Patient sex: F
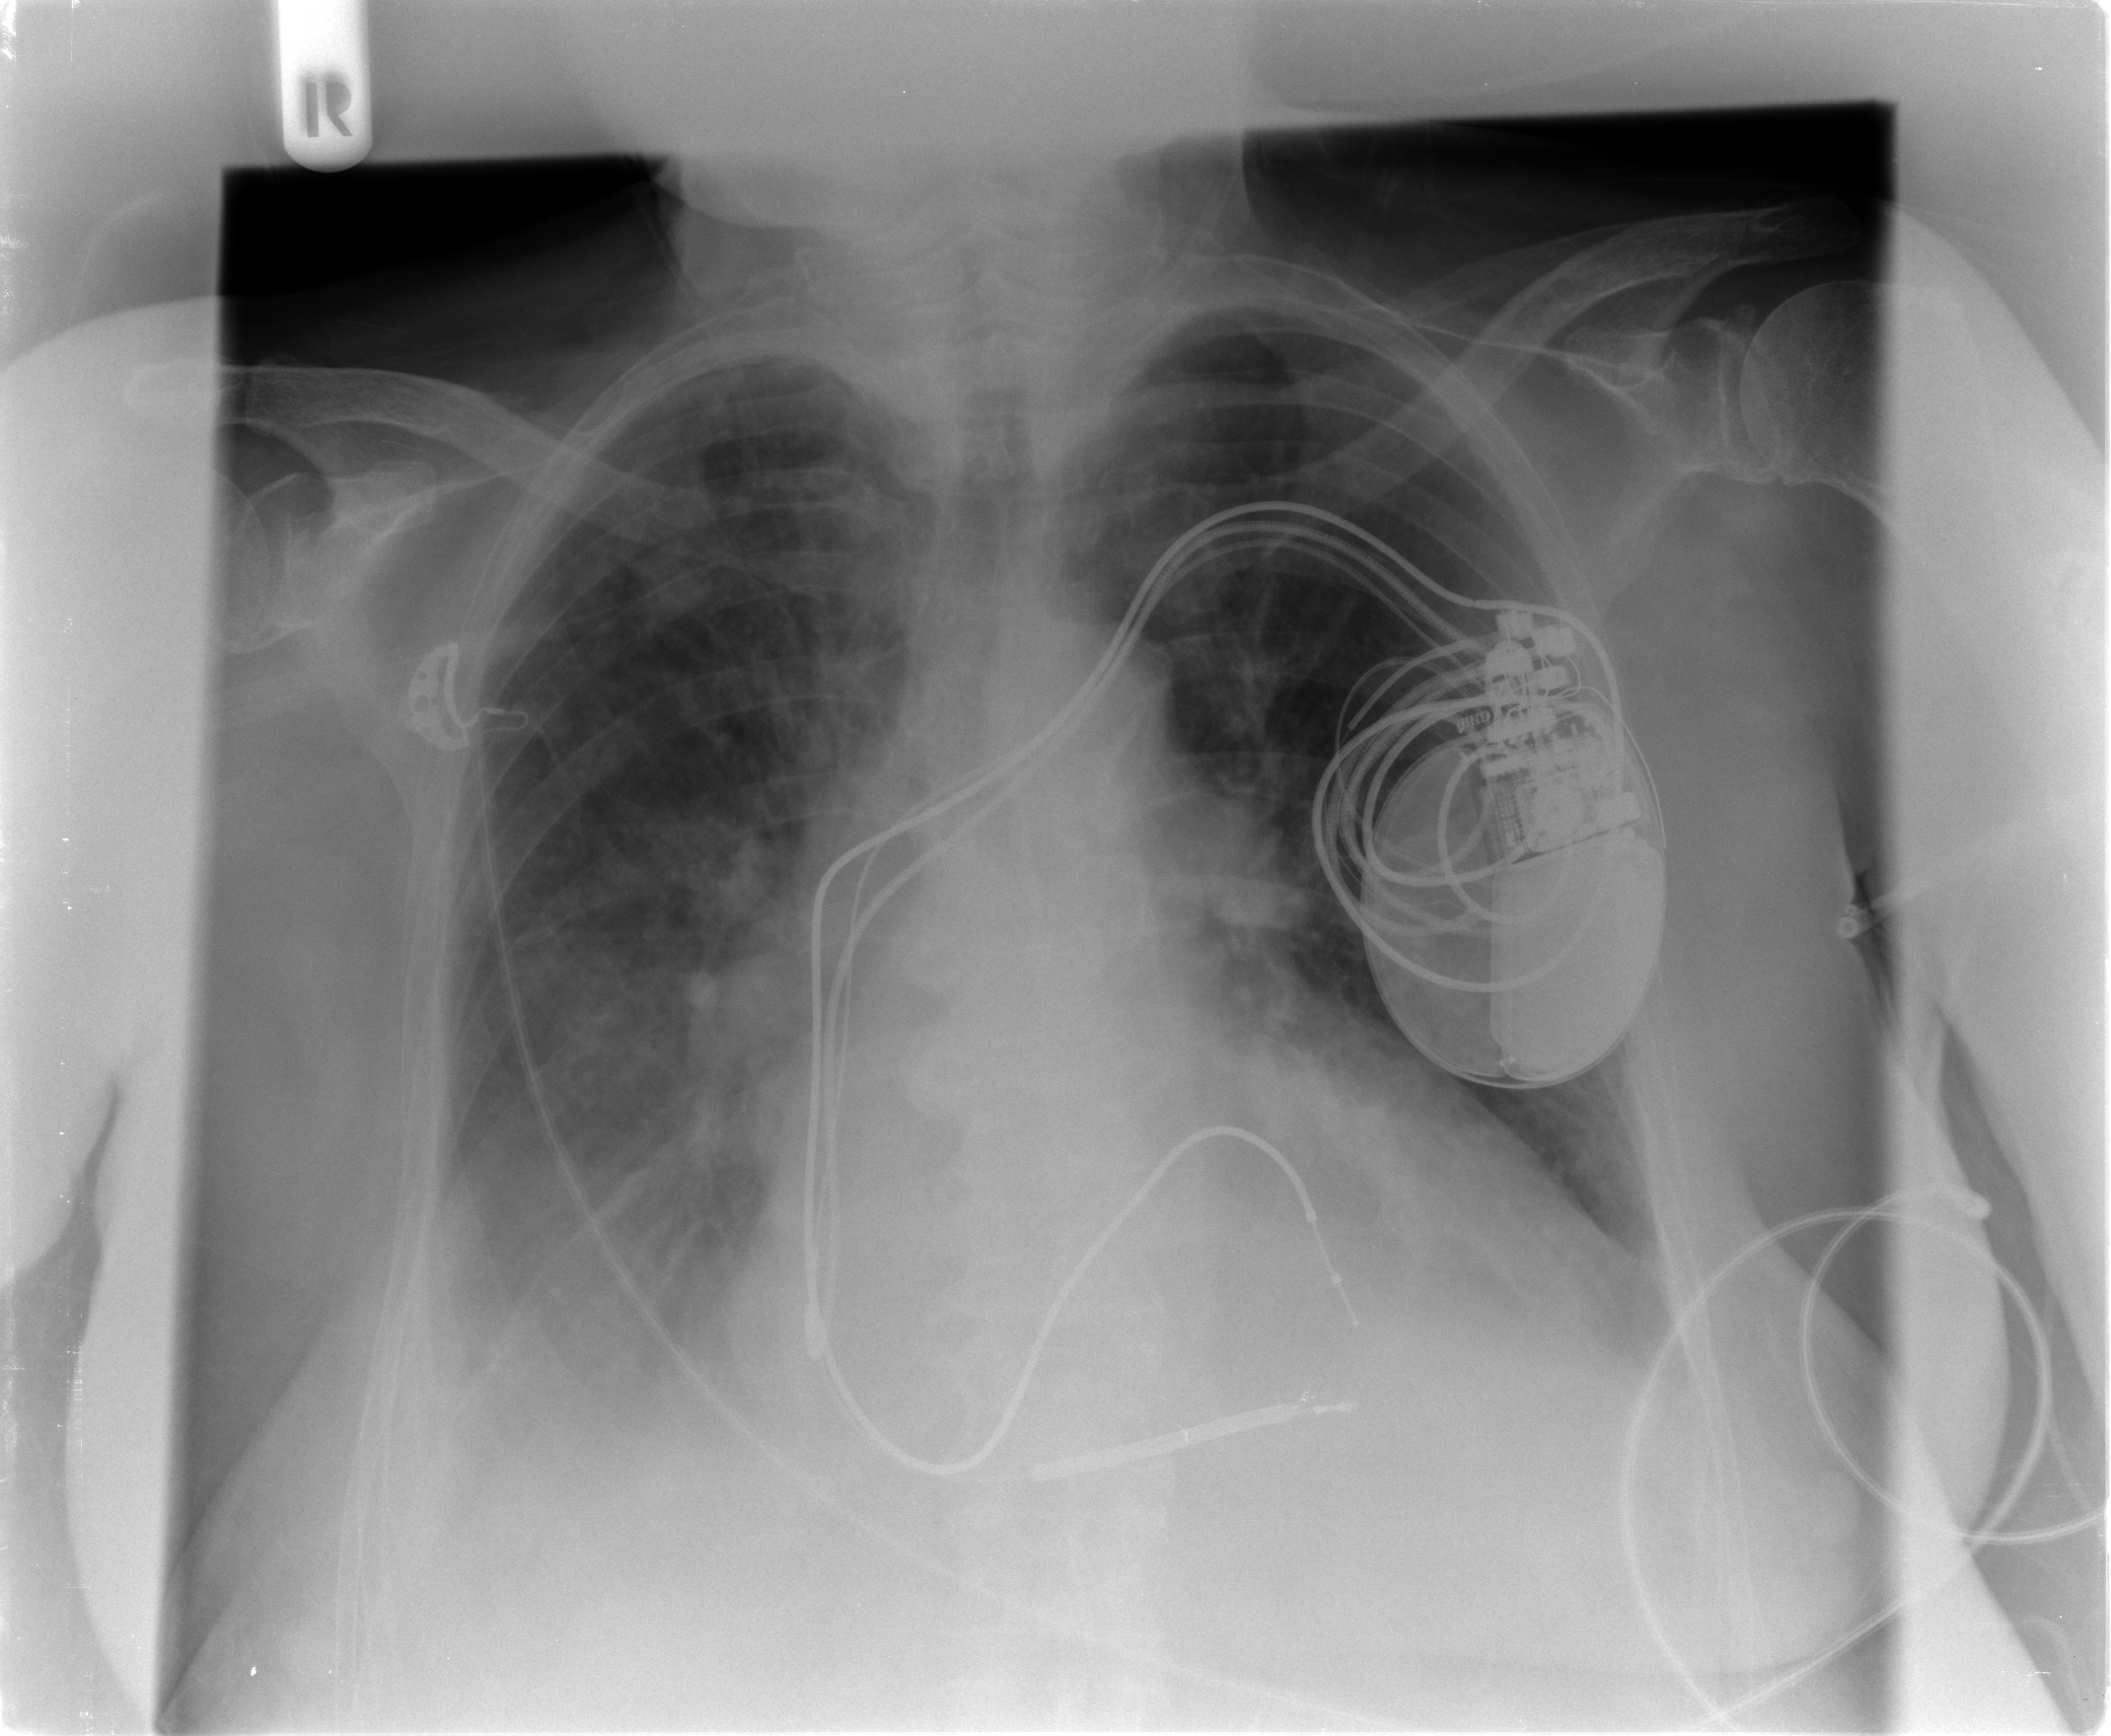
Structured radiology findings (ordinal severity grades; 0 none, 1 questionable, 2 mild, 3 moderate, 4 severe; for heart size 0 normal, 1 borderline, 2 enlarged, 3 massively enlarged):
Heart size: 2
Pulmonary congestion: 3
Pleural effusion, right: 2
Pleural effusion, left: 2
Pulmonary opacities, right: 2
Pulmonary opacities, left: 1
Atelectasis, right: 2
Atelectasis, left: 2